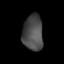
Tissue: prostate
Cell type: Endothelial cells
Senescence score: 0.356
Nuclear area (px): 711
Mean DAPI intensity: 75.046